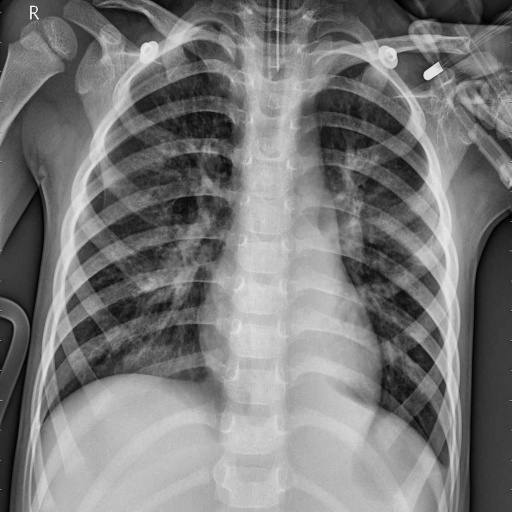
Finding: PNEUMONIA